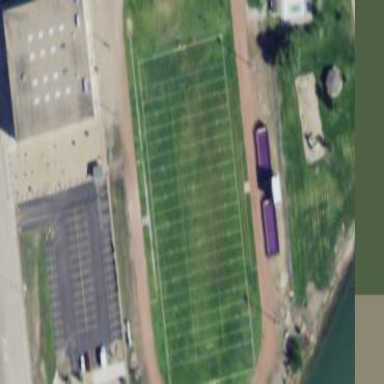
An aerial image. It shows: Pitch for American football.